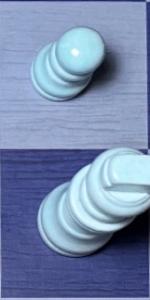
Label: King_White